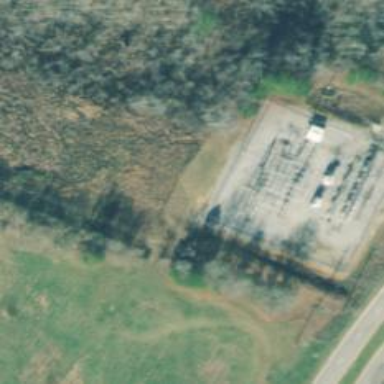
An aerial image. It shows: Distribution level power substation enclosed by fence.